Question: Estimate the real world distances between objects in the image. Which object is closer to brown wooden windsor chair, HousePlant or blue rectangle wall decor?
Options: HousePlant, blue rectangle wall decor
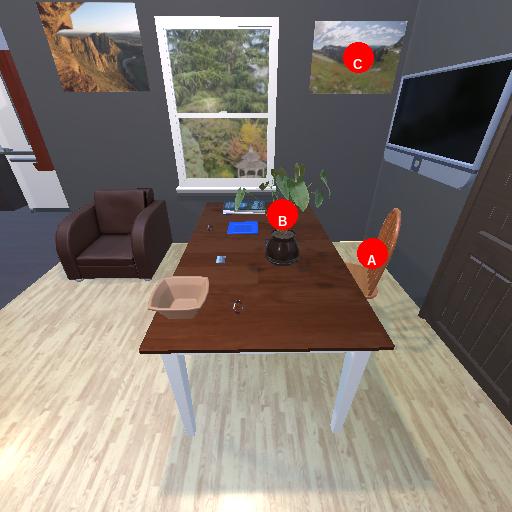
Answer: HousePlant